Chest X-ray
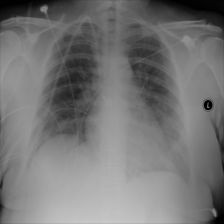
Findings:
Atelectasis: negative
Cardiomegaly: negative
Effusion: negative
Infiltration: positive
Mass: positive
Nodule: negative
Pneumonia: positive
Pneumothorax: negative
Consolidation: negative
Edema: positive
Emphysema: negative
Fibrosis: negative
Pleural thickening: negative
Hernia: negative